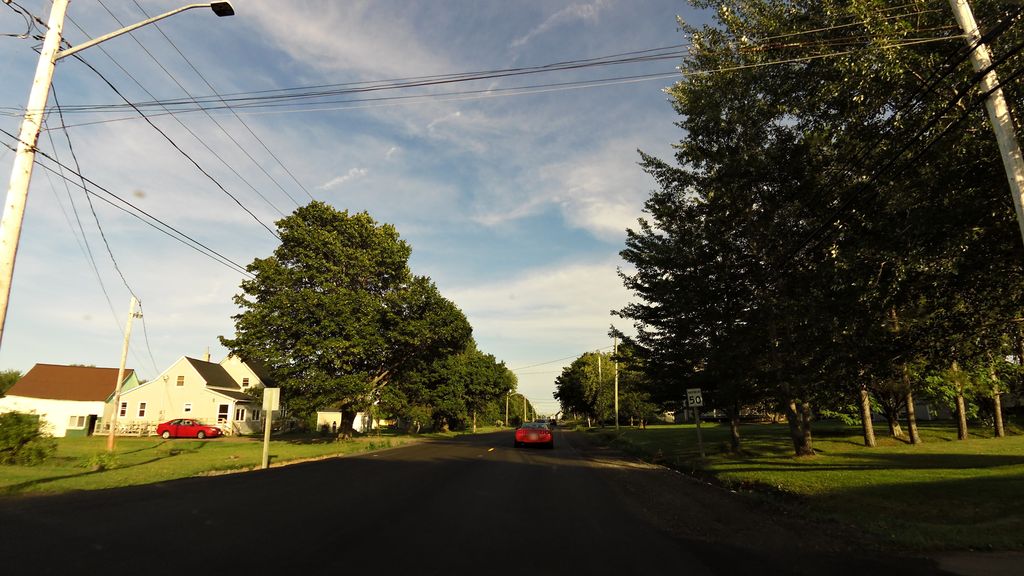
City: charlottetown